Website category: university
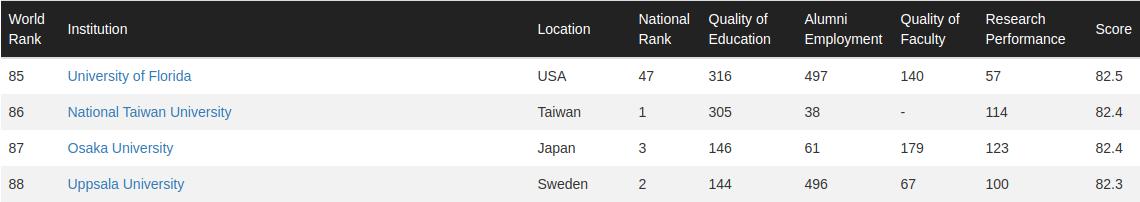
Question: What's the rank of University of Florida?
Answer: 85

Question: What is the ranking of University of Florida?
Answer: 85

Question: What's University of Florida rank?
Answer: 85

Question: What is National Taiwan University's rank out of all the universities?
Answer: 86

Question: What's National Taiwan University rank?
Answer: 86

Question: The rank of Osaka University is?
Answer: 87

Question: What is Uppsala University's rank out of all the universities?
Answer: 88

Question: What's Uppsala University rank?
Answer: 88

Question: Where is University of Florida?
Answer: USA

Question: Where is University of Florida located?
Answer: USA

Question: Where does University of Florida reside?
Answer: USA

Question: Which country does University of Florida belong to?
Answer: USA

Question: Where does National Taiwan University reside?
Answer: Taiwan

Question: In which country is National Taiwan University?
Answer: Taiwan

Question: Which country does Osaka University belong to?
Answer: Japan

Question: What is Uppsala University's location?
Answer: Sweden

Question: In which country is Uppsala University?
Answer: Sweden

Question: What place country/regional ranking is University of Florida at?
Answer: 47

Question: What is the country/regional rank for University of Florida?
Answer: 47

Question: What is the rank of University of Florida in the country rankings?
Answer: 47

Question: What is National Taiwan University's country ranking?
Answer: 1

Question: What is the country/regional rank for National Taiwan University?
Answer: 1

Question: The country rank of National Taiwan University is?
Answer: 1

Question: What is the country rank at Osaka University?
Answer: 3

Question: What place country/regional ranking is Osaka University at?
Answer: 3

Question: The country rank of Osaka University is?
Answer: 3

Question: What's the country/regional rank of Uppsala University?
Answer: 2

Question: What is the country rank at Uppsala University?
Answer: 2

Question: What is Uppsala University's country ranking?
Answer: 2

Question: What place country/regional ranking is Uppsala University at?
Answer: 2

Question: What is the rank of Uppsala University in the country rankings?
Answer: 2

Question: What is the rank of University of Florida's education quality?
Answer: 316

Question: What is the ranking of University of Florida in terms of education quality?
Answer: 316

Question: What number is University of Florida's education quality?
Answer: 316

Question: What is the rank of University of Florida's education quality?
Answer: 316

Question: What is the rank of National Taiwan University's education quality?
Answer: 305

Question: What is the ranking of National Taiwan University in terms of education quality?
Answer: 305

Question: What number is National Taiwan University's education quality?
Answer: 305

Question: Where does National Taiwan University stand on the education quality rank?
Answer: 305

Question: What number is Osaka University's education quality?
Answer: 146

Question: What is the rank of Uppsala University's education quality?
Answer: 144

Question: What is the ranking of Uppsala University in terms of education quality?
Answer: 144

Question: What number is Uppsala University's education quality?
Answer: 144

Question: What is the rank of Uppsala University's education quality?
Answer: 144

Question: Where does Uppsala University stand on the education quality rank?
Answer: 144

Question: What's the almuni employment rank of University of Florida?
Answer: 497

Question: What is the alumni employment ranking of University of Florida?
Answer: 497

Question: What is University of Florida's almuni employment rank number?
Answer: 497

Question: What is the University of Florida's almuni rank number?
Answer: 497

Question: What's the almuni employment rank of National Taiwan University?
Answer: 38

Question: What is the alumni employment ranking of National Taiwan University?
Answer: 38

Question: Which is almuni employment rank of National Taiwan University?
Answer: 38

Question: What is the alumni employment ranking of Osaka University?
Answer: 61

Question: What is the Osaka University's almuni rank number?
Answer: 61

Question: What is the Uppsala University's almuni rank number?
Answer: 496

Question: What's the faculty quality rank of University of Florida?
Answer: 140

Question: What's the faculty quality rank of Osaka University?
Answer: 179

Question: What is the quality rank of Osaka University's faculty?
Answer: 179

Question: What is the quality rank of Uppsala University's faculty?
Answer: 67

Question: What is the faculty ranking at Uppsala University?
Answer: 67

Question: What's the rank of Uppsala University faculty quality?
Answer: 67

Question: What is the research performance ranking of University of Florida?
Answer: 57

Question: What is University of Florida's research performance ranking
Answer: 57

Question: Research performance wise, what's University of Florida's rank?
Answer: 57